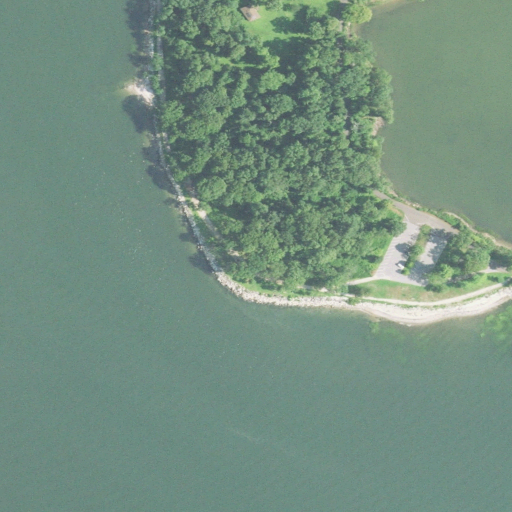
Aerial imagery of cape in Connecticut named Flat Neck Point containing open water, deciduous forest, herbaceous wetlands, barren land, woody wetlands, mixed forest, open development, grassland, and medium intensity development